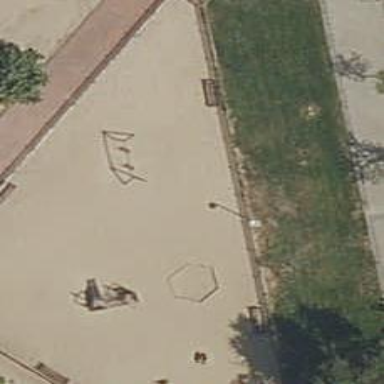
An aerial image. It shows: Playground area for leisure land.